Interaction volume radius: 5 \u00c5
Interaction volume height: 40 \u00c5
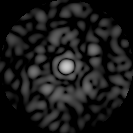
Disorder parameter: 0.8526